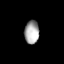
Tissue: lung
Cell type: Fibroblasts
Senescence score: 0.6026
Nuclear area (px): 331
Mean DAPI intensity: 166.595